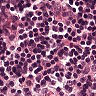
Metastatic tissue present: no